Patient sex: M
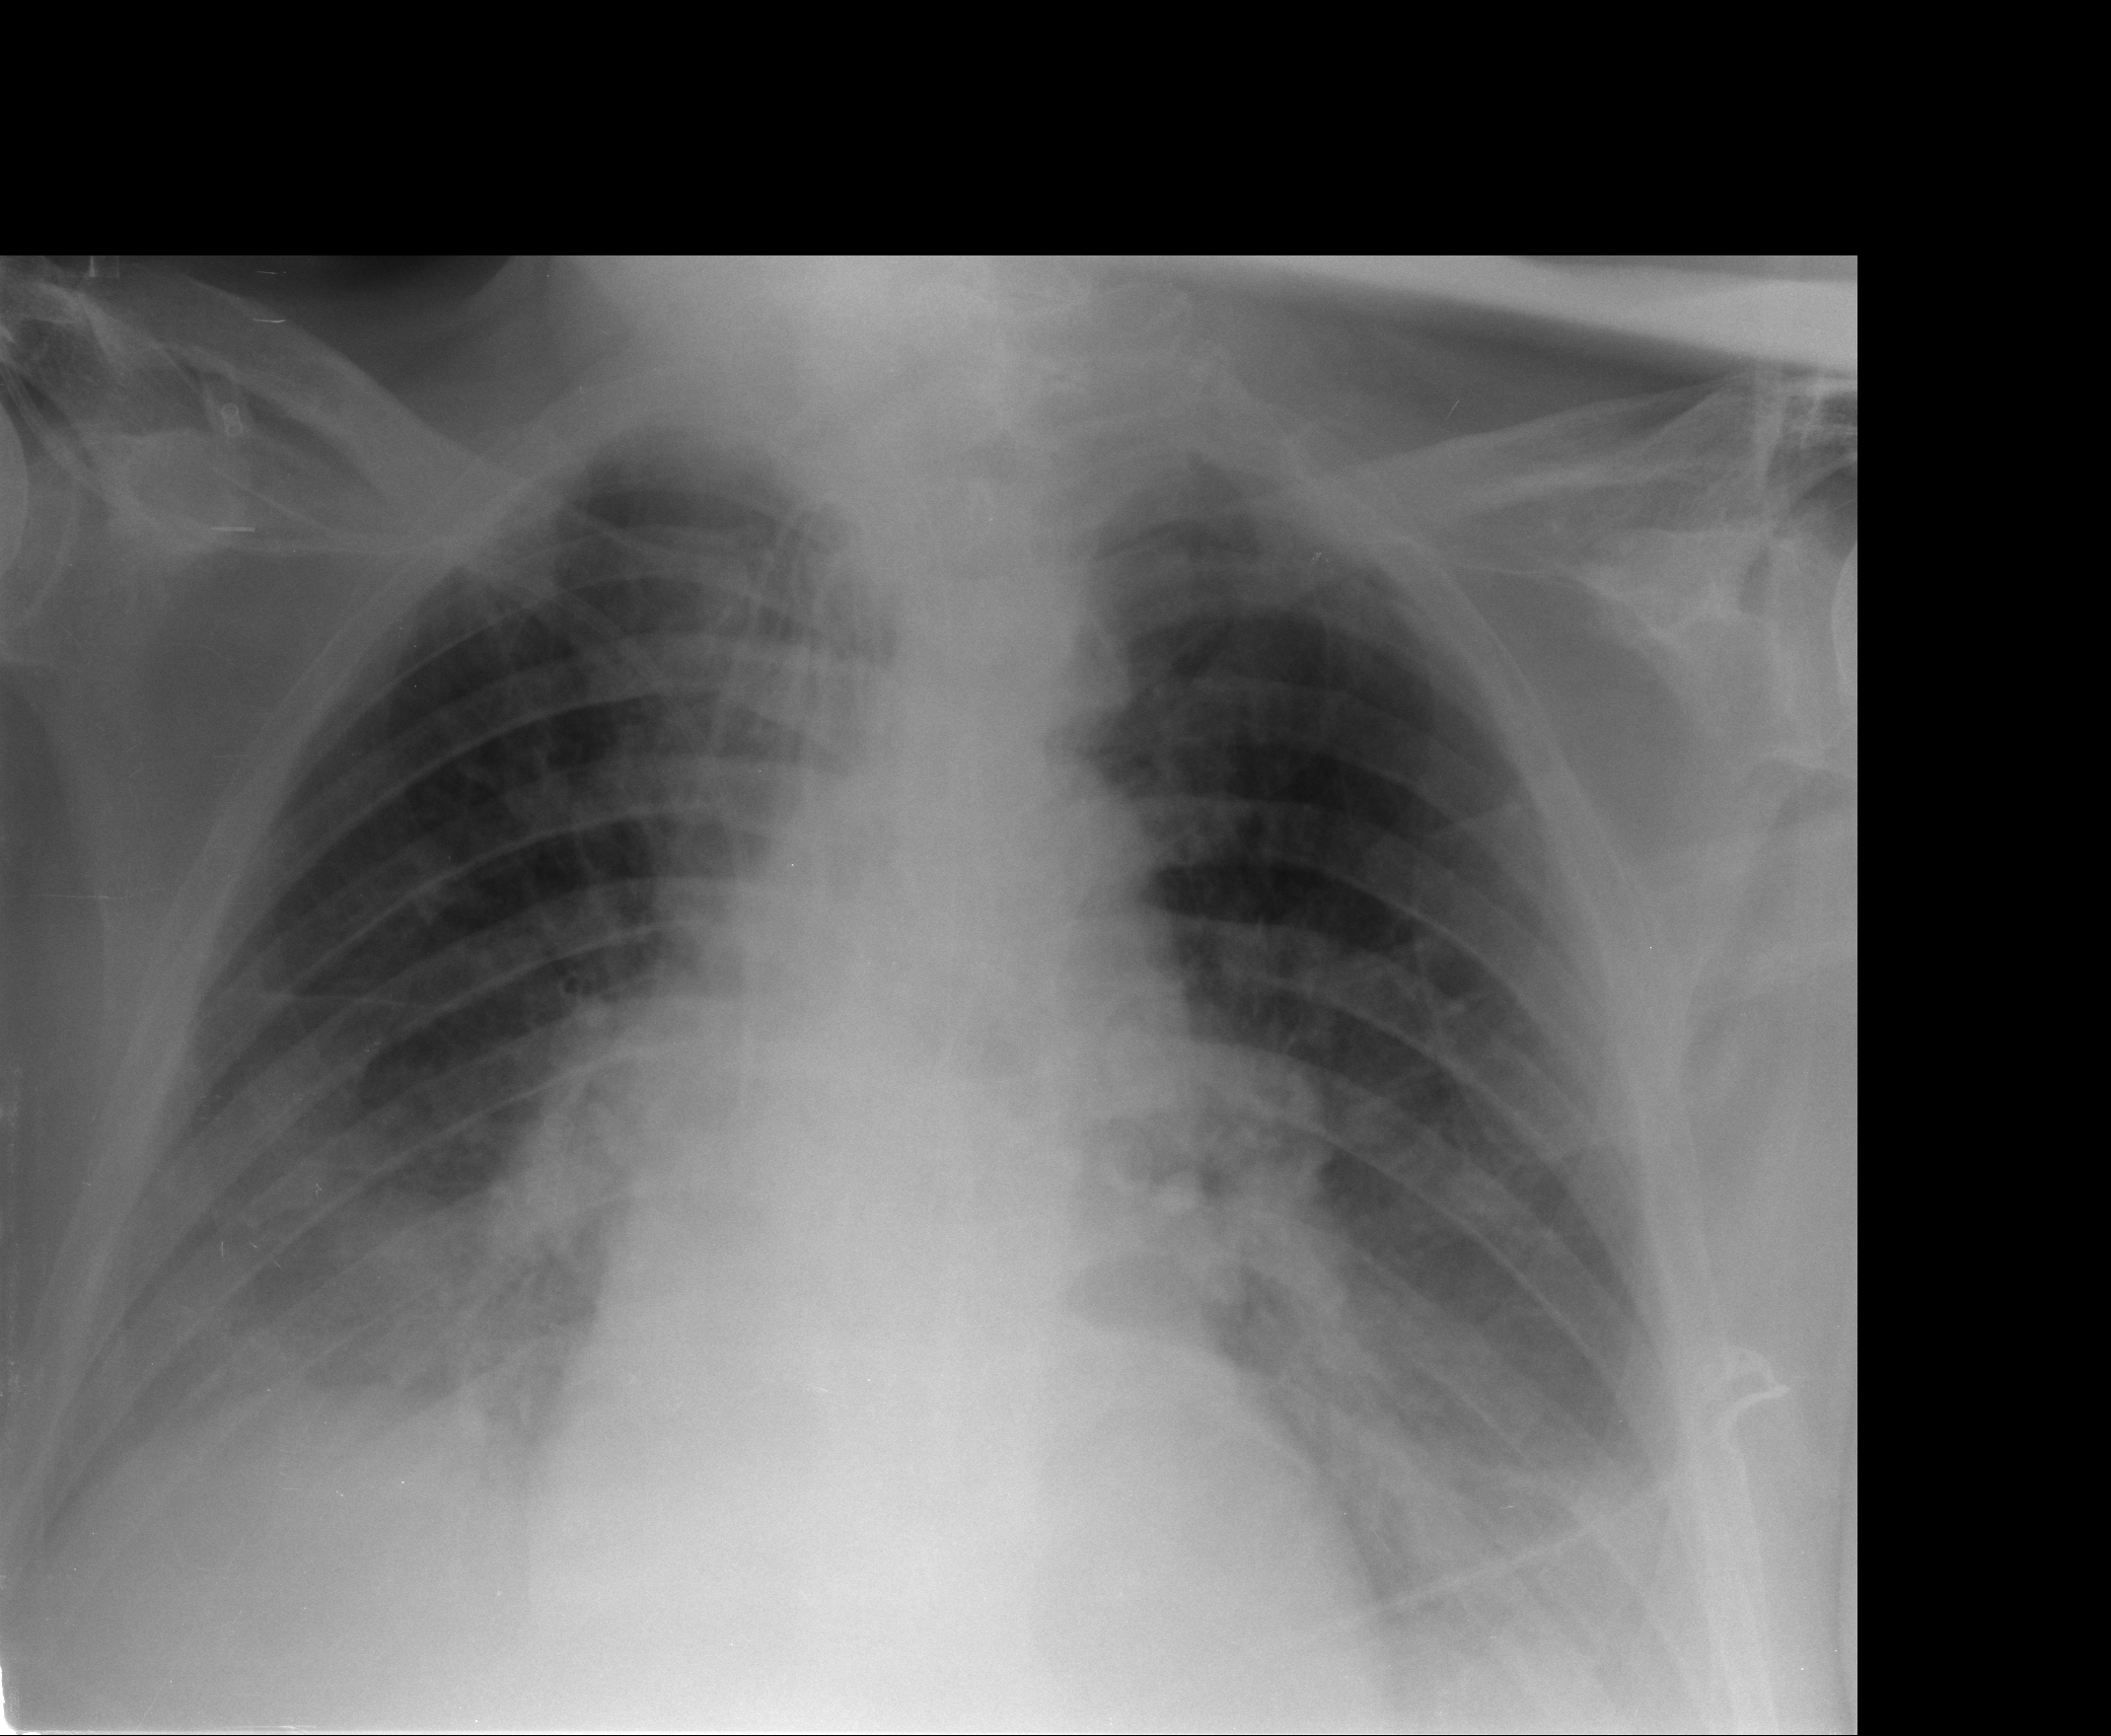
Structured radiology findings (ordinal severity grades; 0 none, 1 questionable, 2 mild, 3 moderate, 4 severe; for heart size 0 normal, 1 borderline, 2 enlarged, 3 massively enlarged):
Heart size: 0
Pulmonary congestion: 2
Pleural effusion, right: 3
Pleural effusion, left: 3
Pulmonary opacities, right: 1
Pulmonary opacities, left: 1
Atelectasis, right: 2
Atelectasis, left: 2